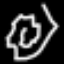
Label: squiggle